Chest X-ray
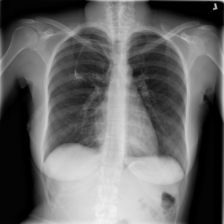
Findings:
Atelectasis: negative
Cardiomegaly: negative
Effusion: negative
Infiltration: negative
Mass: negative
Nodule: negative
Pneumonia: negative
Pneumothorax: negative
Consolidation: negative
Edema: negative
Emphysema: negative
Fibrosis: negative
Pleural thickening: negative
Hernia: negative